Question: I am trying to implement the 'date range picker', which is available in github. I have followed this link for the code: <URL>
- '<head>'
'''
<link rel="stylesheet" href="styles.css"> <!-- This is my custom css file -->
<script type="text/javascript" src="https://cdn.jsdelivr.net/jquery/latest/jquery.min.js"></script>
<script type="text/javascript" src="https://cdn.jsdelivr.net/momentjs/latest/moment.min.js"></script>
<script type="text/javascript" src="https://cdn.jsdelivr.net/npm/daterangepicker/daterangepicker.min.js"></script>
<link rel="stylesheet" type="text/css" href="https://cdn.jsdelivr.net/npm/daterangepicker/daterangepicker.css" />
<script src="script.js"></script> <!-- This is my javascript file -->
'''
-
'''
$('input[name="datefilter"]').daterangepicker({
autoUpdateInput: false,
locale: {
cancelLabel: 'Clear'
}
});
$('input[name="datefilter"]').on('apply.daterangepicker', function(ev, picker) {
$(this).val(picker.startDate.format('MM/DD/YYYY')
+ ' - ' + picker.endDate.format('MM/DD/YYYY'));
});
$('input[name="datefilter"]').on('cancel.daterangepicker', function(ev, picker) {
$(this).val('');
});
'''
-
'''
<p id="date">
<b>Occupancy Date</b> :<br>
<input type="text" name="datefilter" value="" />
</p>
'''
Now when I run my code, the pop-up appears like this:

As you can see, half of the dates are overlapped, and the color combination is also not correct. I want the color of the calendar to be completely white. How do I fix this?
---
I have found the cause of the problem, it's in my 'styles.css' file. Actually I have another table in my 'html':
'''
<div id="employee">
<table id="emp_details" style="display: none;"></table>
</div>
<div id="quarter_tenure">
<p id="date"><b>Occupancy Date</b> :<br>
<input type="text" name="datefilter" value="" />
</p>
</div>
'''
And my 'styles.css':
'''
#emp_details td, th {
border: 1px solid #dddddd;
text-align: left;
padding: 8px;
}
#emp_details tr:nth-child(even) {
background-color: #dddddd;
}
'''
This styles is intended only for the '#emp_details' table and not for the calender. But somehow, it's affecting the calendar's styles too. So, what do I do so that the 'styles.css' only affects my '#emp_details' table and not my calendar?
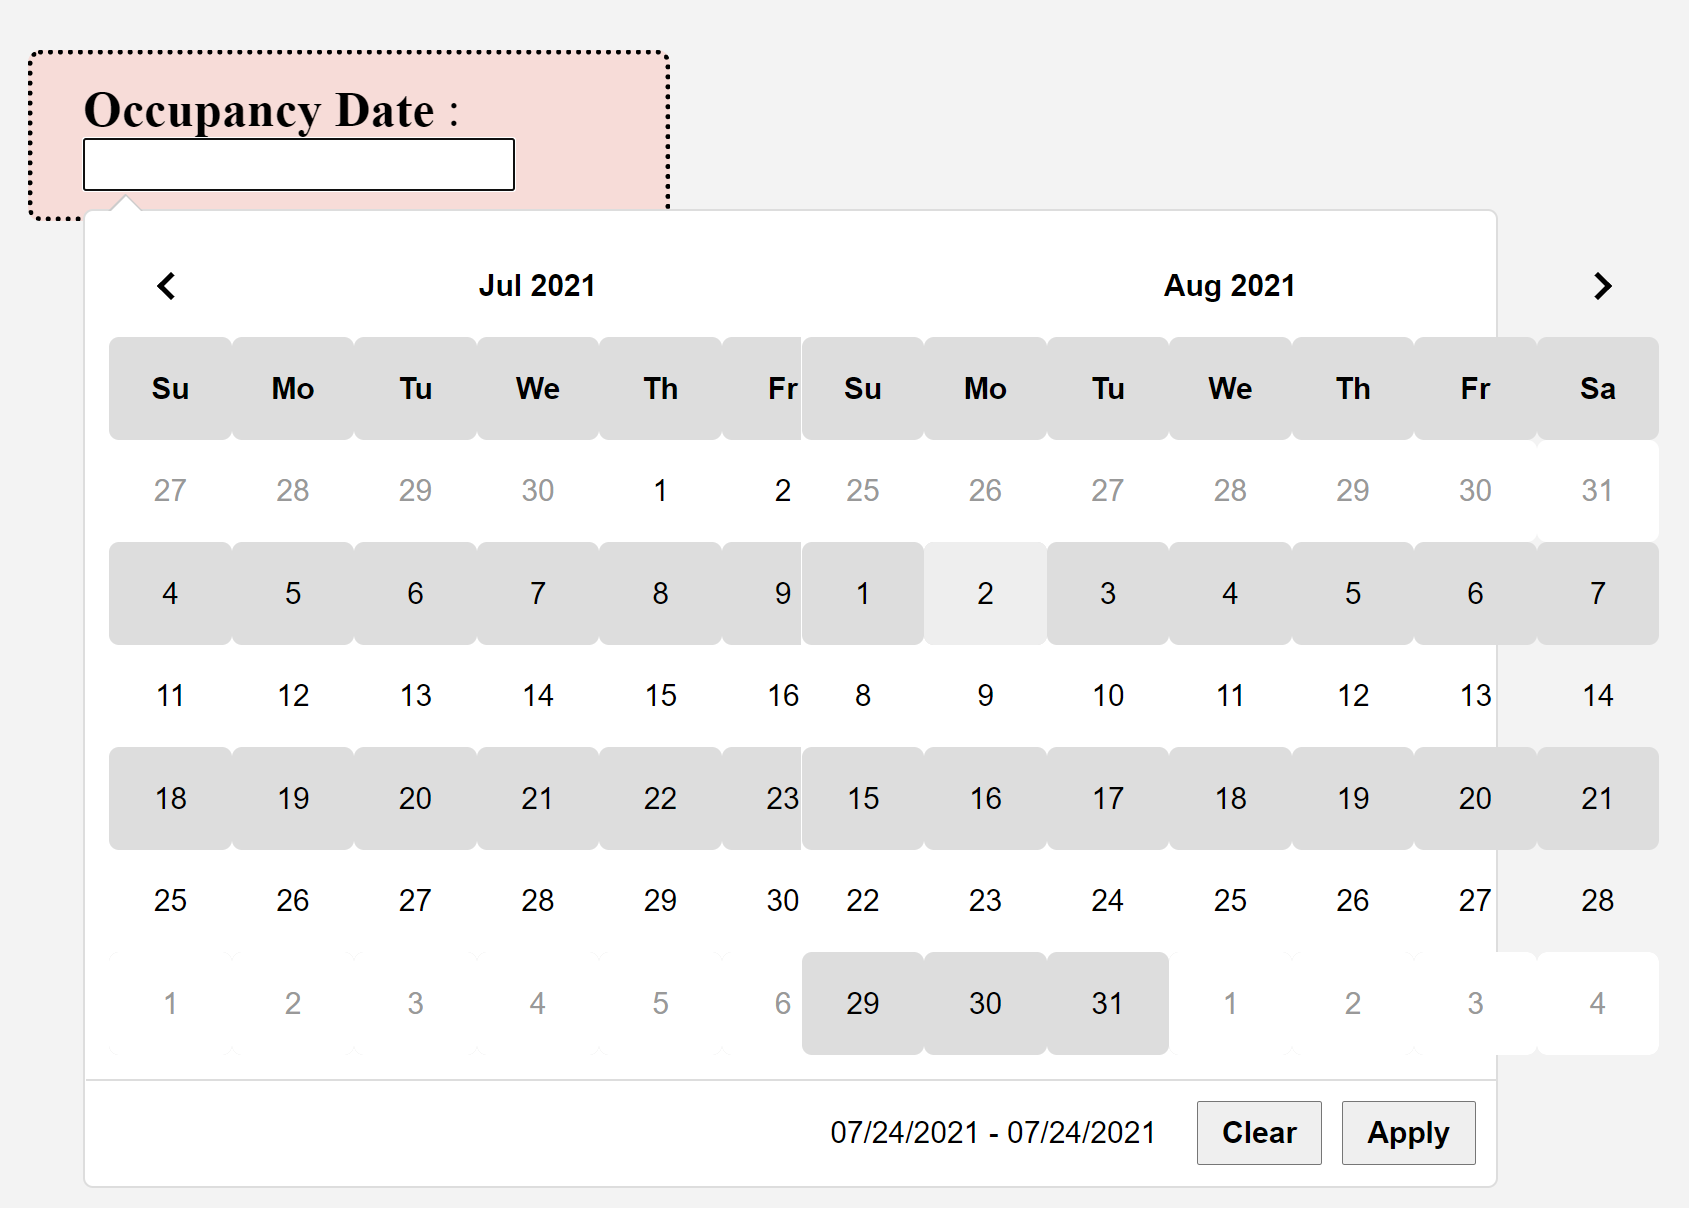
Answer: The issue is this style here
'''
#emp_details td, th {
border: 1px solid #dddddd;
text-align: left;
padding: 8px;
}
'''
The this style applies to all #emp_details and th. I think you intended this style for all th inside td which should be that will not effect other table headers in the page other the in id
Correct style would be
'''
#emp_details td th {
border: 1px solid #dddddd;
text-align: left;
padding: 8px;
}
'''